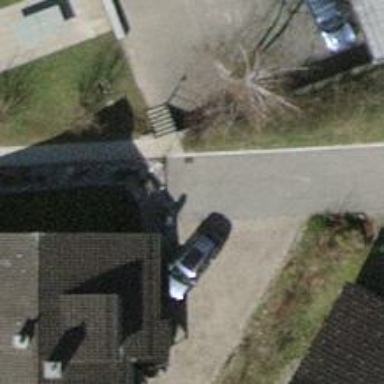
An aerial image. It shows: Road with steps.